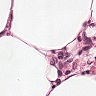
Metastatic tissue present: no